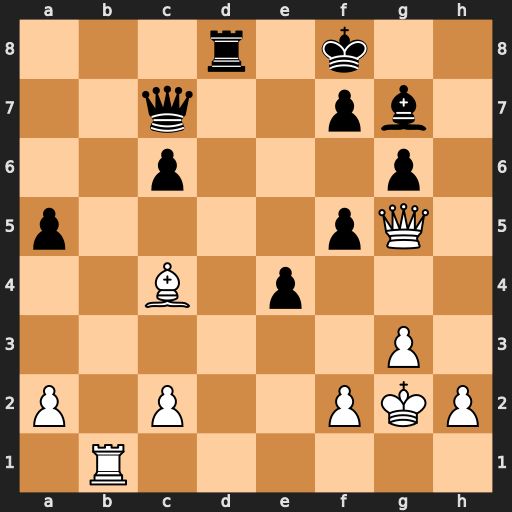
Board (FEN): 3r1k2/2q2pb1/2p3p1/p4pQ1/2B1p3/6P1/P1P2PKP/1R6
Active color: w
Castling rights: -
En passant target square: -
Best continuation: Rb7 f6 Rxc7 fxg5 Rf7+ Ke8 Rxg7